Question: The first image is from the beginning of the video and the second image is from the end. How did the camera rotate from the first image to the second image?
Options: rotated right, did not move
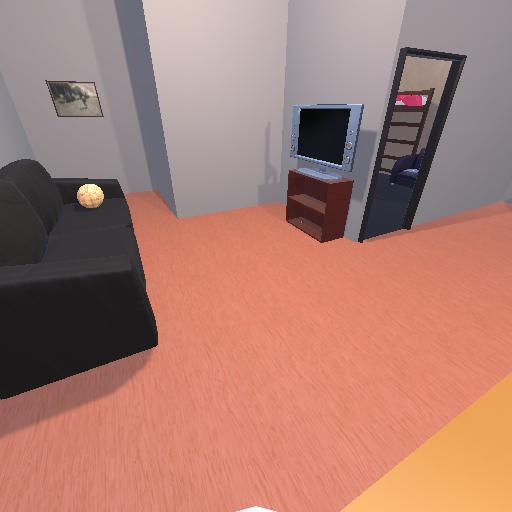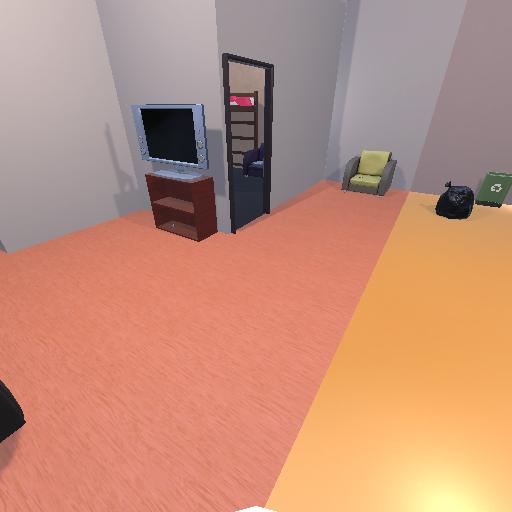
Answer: rotated right